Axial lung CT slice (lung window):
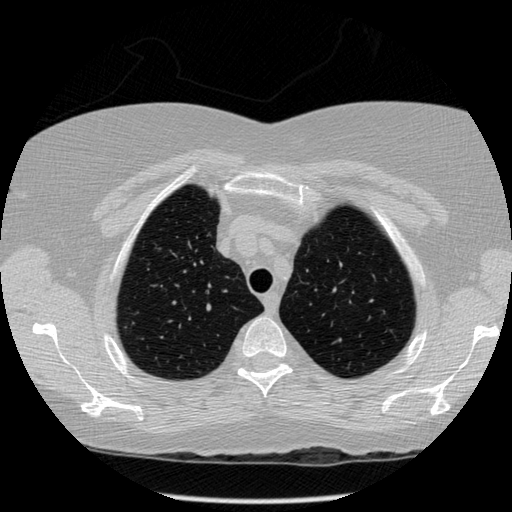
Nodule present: no